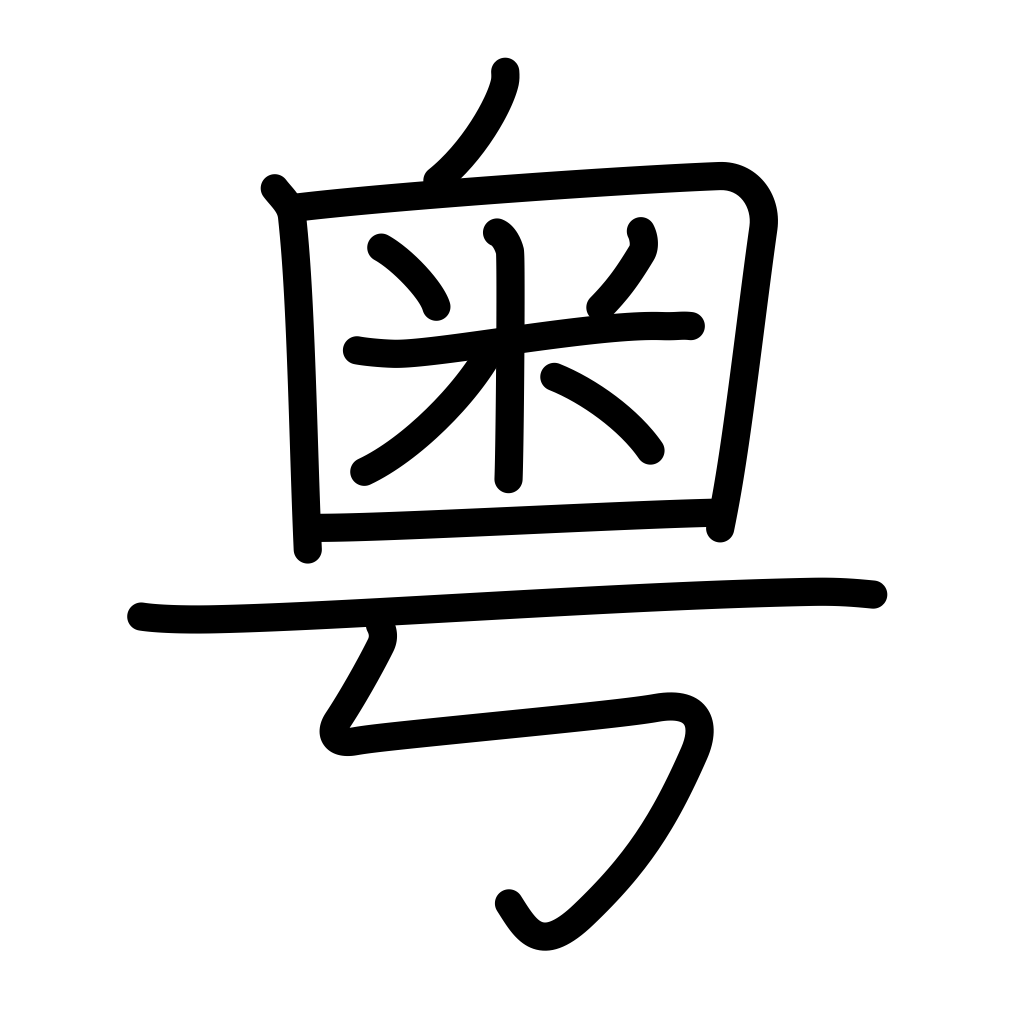
Meaning: alas